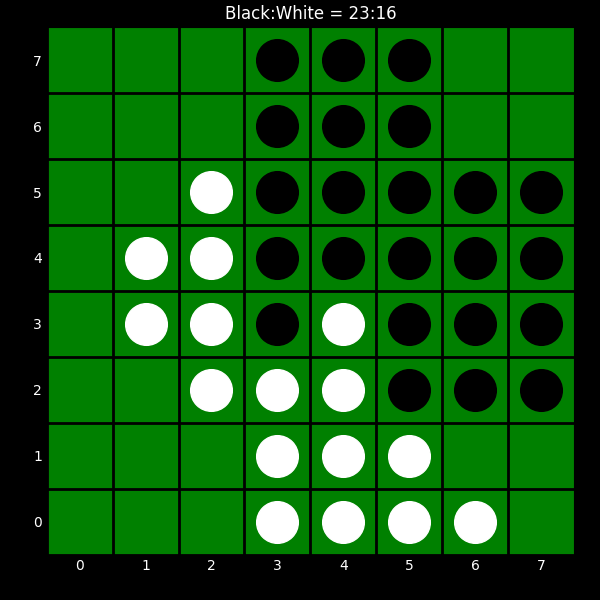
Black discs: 23
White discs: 16